Here is a 2-D grayscale rendering of raw rotating-machine vibration samples (signal-to-image). Determine the machine's mechanical condition. Answer with exactly one of: normal, misalignment, unbalance, looseness.
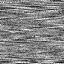
Answer: normal